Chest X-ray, PA view. Patient: 24 years old, sex M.
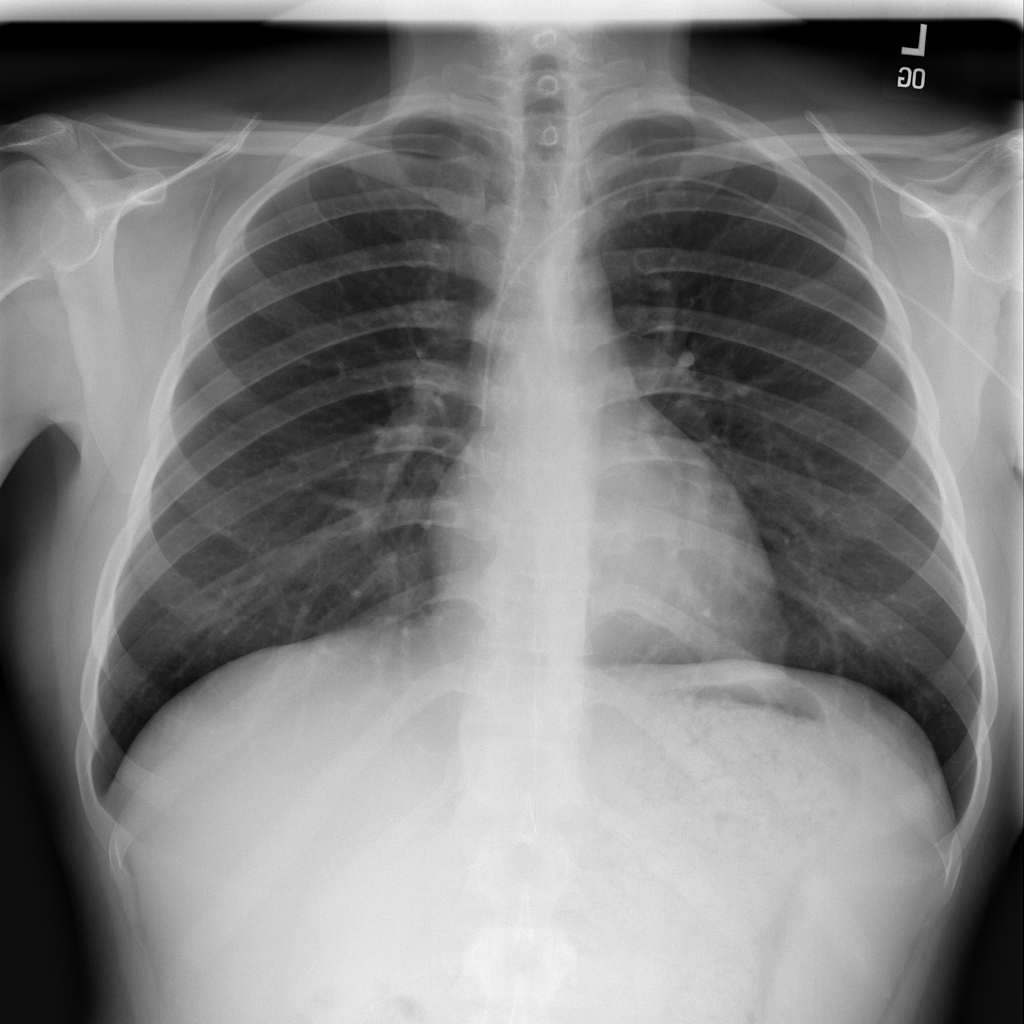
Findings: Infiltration